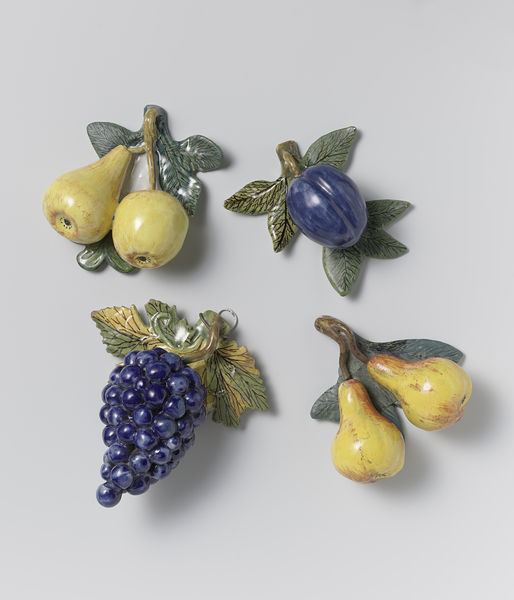
Titel: Druiventros
Standort: Amsterdam
Institution: Rijksmuseum
Schlagwörter: blue, red, green, grey, yellow, brown, wood, apple, food, fruit, orange, decoration, ornament, purple, pair, photo, bright, small, grape, peach, still life, leaves, art, shiny, ceramic, leaf, four, grapes, eat, china, miniature, relief, carving, hanging, porcelain, vine, stem, fruits, apples, pear, plum, pears, stems, display, glossy, tendril, ainted, marsepein, brooddeeg, blauw